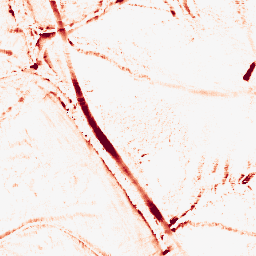
Category: morphological
Decomposition family: morphological_ellipse
Decomposition parameters: operation: opening
width: 10
height: 10
Upsampling method: quartic
Upsampling parameters: scale: 4
Upsampling scale: 4